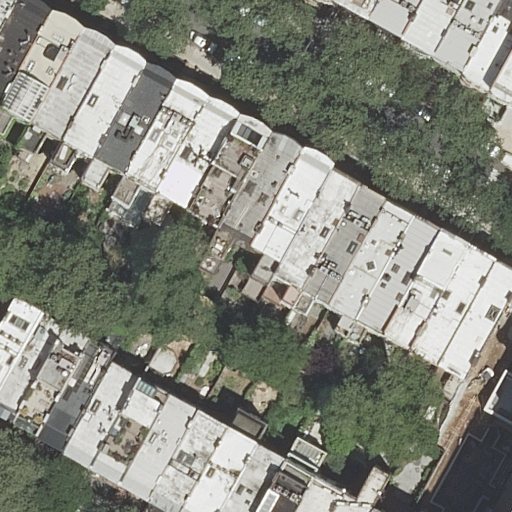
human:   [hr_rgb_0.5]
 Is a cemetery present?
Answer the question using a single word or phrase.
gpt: no

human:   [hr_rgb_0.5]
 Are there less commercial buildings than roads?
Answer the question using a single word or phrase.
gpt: yes

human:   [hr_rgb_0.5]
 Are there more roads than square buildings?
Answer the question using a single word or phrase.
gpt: yes

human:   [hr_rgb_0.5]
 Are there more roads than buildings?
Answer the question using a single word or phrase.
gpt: no

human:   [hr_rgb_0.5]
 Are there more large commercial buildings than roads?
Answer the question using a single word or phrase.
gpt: no

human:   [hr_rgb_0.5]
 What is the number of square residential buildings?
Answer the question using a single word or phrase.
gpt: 0

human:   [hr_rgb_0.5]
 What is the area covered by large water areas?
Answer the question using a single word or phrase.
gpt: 0m2

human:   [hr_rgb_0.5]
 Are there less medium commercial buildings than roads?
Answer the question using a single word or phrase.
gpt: yes

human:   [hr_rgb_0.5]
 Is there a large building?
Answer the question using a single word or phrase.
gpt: no

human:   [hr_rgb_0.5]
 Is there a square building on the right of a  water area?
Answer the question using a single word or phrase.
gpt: no

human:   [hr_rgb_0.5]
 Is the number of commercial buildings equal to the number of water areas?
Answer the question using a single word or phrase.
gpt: yes

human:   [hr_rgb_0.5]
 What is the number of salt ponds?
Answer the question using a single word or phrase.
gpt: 0

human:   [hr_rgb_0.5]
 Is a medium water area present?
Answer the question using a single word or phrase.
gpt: no

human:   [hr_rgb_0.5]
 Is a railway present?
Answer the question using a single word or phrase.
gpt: no

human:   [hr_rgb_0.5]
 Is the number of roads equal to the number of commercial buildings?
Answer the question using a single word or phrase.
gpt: no

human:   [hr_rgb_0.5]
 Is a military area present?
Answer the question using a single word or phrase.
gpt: no

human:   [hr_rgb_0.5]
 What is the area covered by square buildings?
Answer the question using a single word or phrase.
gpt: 0m2

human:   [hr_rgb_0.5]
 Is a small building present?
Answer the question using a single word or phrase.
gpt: yes

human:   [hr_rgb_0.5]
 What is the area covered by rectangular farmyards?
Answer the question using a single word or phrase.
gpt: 0m2

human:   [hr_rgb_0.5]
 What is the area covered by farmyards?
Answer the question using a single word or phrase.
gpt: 0m2

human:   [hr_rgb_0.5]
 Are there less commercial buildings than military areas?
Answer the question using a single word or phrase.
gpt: no

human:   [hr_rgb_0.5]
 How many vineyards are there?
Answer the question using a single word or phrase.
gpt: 0

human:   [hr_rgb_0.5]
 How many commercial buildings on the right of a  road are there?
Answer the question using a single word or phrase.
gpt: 0

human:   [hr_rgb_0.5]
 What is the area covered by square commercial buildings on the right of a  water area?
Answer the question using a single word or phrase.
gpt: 0m2

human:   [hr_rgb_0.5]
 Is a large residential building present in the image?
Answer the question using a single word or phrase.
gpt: no

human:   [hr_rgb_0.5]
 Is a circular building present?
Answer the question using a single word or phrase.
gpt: no

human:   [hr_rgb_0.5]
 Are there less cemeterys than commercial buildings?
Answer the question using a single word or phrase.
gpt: no

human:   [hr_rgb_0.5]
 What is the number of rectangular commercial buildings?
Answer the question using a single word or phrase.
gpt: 0

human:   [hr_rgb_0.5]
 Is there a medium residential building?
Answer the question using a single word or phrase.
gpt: yes

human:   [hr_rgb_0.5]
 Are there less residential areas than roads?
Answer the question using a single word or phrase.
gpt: yes

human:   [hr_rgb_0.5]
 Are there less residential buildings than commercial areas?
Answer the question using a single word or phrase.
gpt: no

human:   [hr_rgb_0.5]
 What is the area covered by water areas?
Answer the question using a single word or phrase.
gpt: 0m2

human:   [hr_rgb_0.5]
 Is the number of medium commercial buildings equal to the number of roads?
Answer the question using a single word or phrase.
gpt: no

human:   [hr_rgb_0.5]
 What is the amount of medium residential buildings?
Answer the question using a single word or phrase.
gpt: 27

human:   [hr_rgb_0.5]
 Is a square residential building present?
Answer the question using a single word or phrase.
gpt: no

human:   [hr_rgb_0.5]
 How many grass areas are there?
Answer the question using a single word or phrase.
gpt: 0